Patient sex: M
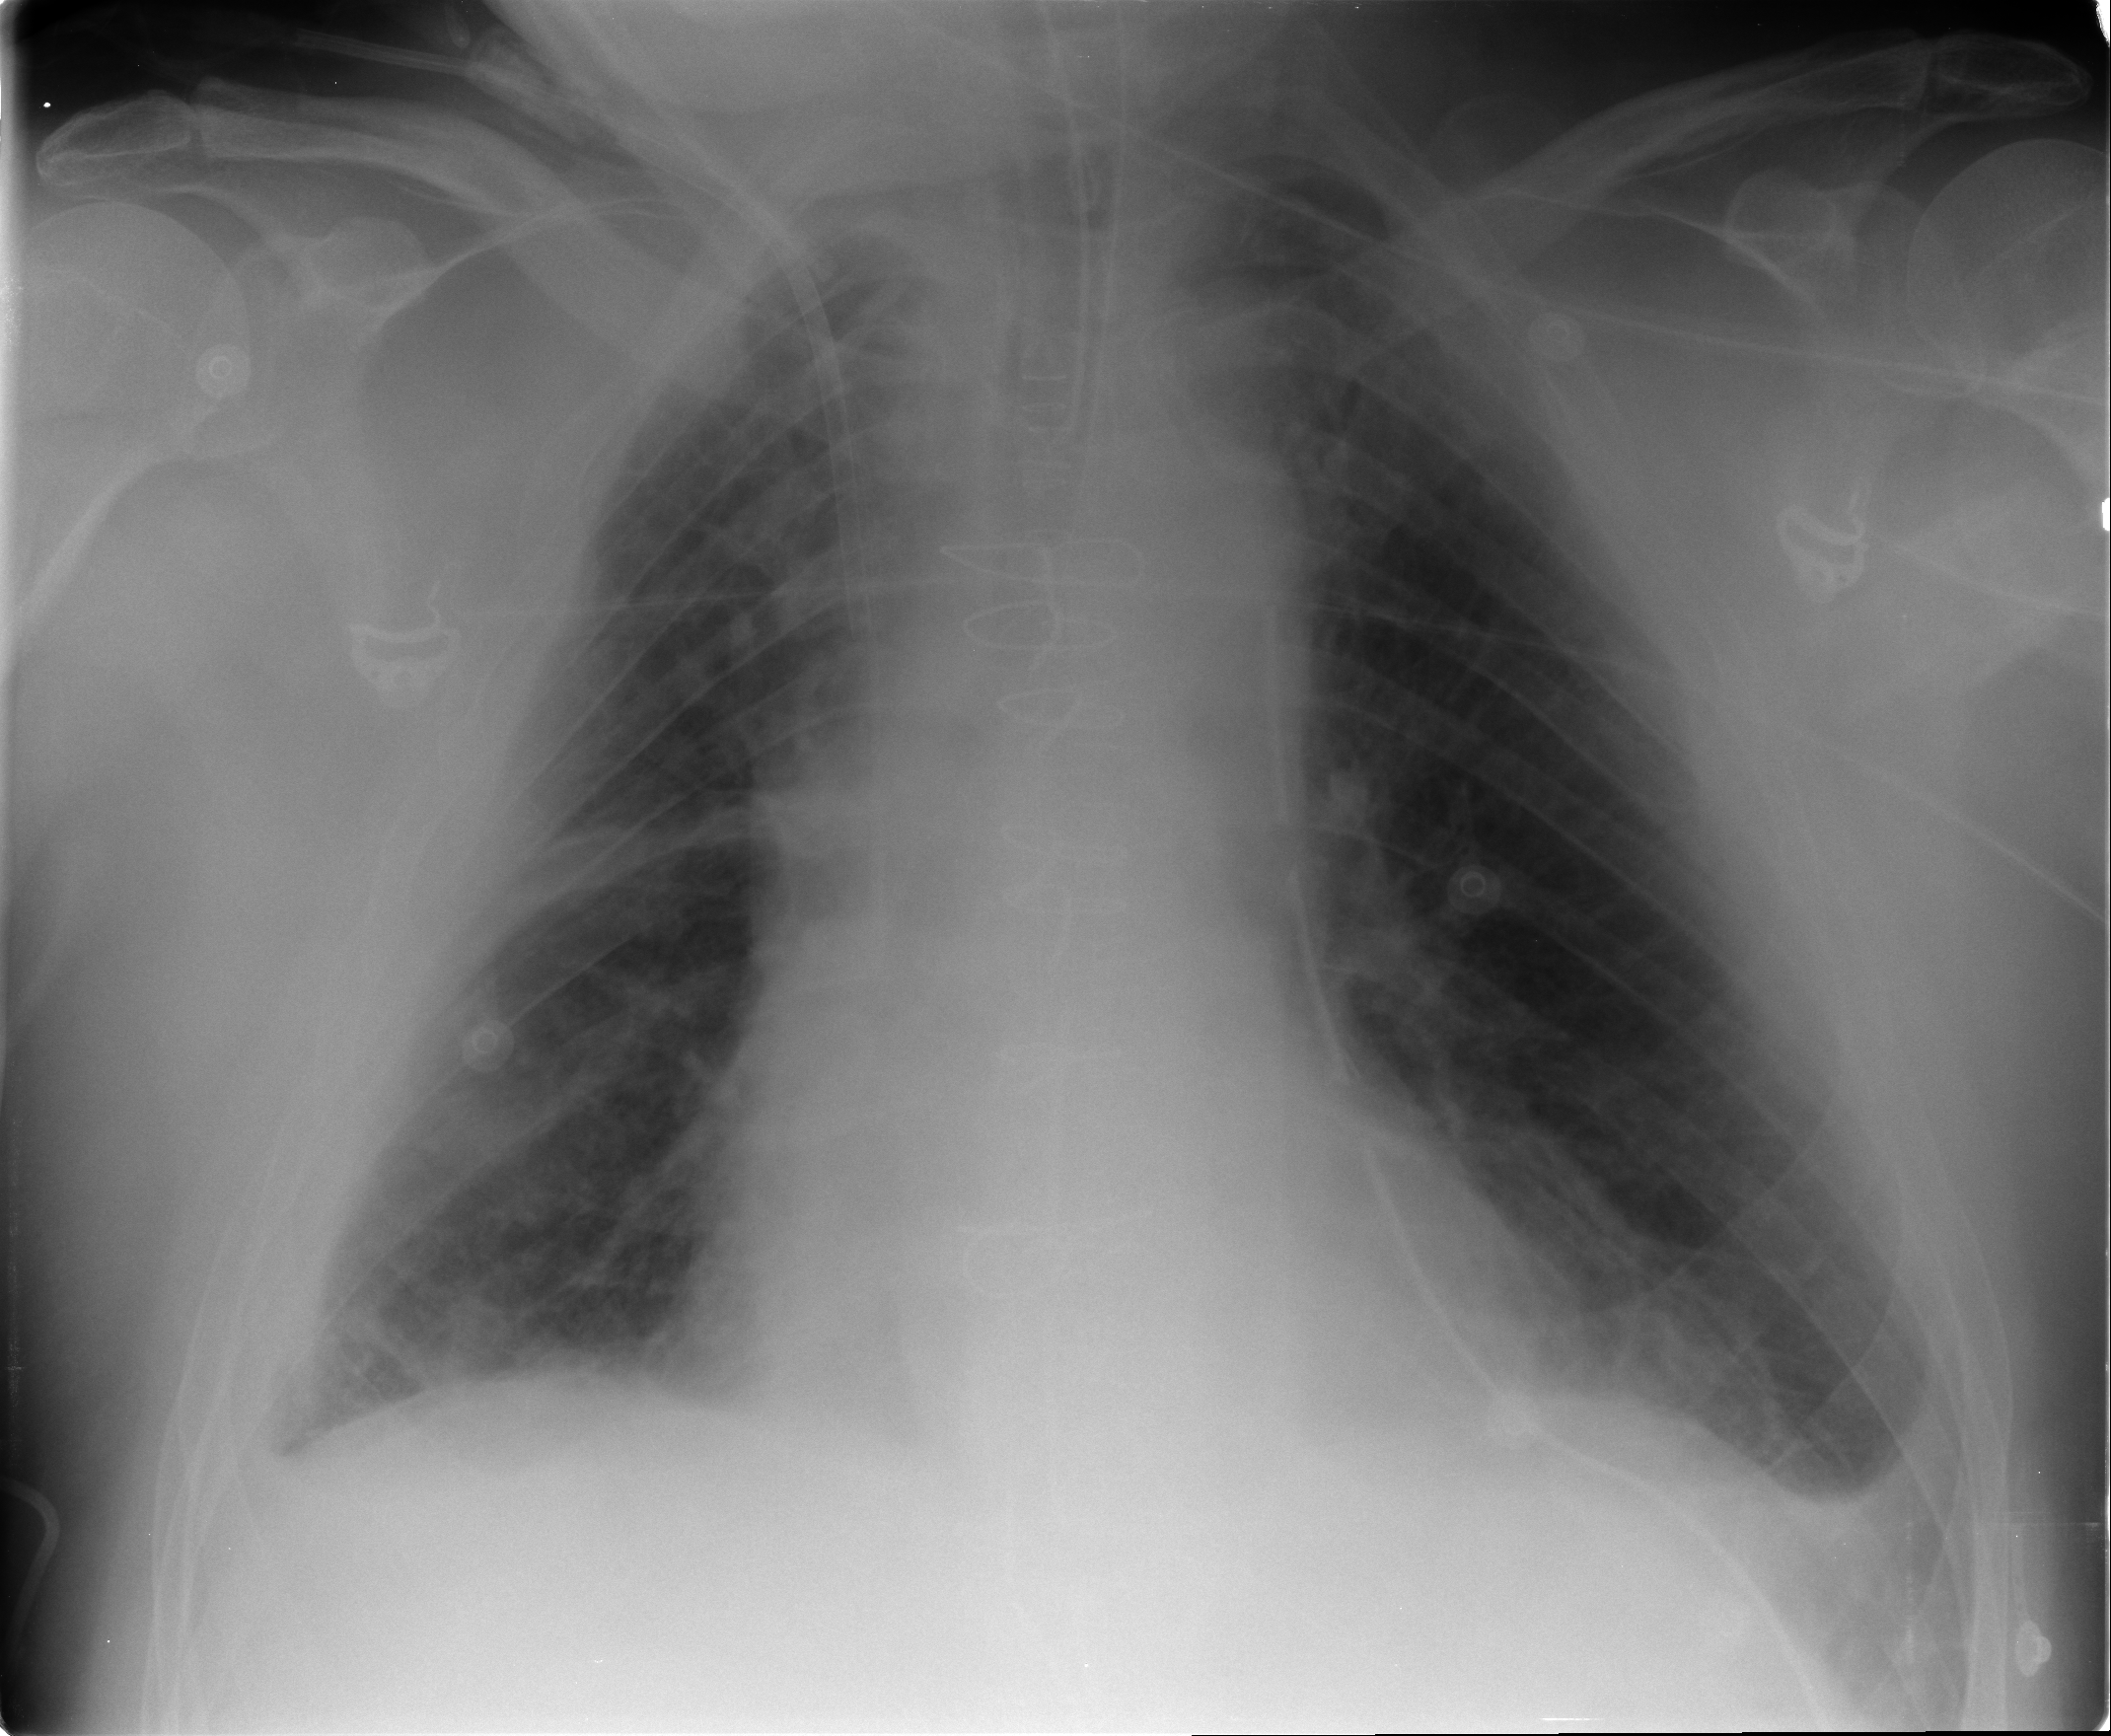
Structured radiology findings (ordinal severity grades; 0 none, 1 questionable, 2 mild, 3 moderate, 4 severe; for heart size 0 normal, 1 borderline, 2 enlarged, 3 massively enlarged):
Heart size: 2
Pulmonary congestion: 0
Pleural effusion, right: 1
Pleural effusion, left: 2
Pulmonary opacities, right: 0
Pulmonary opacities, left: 0
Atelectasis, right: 2
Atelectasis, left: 1